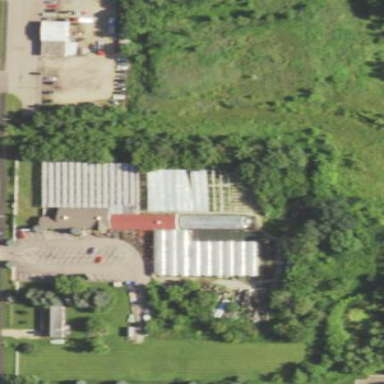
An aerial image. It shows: Commercial building housing garden centre shop.